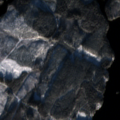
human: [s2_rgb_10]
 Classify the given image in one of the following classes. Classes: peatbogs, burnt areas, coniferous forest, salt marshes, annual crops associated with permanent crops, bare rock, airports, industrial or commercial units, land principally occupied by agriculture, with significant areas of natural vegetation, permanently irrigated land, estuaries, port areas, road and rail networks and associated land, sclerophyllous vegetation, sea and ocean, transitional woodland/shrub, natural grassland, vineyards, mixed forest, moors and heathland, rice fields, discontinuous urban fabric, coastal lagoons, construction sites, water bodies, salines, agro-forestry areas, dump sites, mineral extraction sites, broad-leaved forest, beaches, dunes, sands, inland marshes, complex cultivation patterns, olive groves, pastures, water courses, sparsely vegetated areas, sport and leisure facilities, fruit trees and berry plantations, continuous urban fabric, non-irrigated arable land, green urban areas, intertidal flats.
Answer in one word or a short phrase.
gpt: coniferous forest, mixed forest, transitional woodland/shrub, water bodies